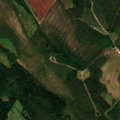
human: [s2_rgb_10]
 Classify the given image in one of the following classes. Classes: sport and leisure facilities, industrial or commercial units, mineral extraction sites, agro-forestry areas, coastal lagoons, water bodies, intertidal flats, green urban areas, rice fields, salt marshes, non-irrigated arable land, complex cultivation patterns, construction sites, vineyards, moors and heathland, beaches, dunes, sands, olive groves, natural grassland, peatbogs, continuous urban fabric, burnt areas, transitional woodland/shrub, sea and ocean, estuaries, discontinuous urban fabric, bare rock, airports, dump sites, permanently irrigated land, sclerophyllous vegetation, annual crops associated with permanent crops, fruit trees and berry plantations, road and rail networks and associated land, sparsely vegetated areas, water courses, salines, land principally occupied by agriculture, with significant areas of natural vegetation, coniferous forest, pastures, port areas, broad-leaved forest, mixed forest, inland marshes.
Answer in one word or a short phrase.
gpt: non-irrigated arable land, coniferous forest, mixed forest, peatbogs